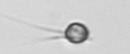
Label: Acanthoica_quattrospina